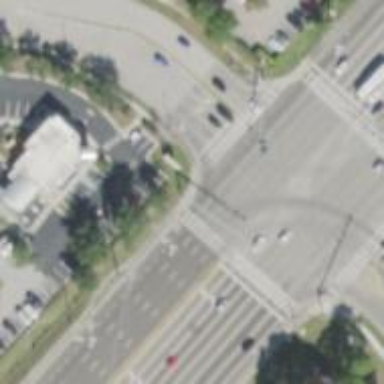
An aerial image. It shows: Marked road crossing.